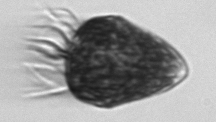
Label: Strombidium_morphotype2